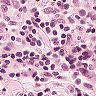
Metastatic tissue present: no